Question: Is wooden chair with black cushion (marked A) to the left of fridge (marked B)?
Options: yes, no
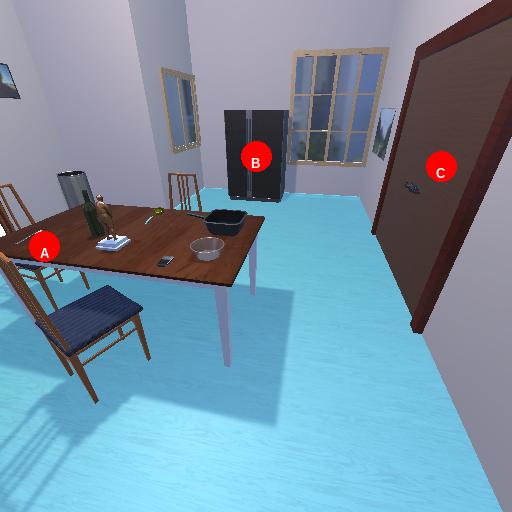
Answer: yes